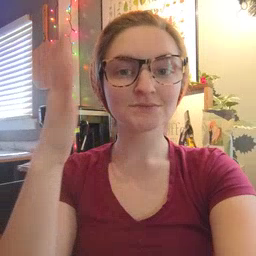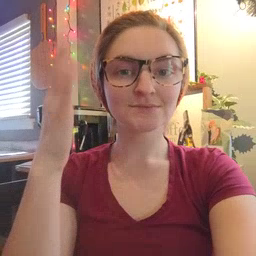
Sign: tree